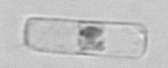
Label: Guinardia_delicatula